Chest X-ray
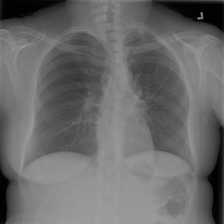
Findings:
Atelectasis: positive
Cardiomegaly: negative
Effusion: positive
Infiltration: negative
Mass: negative
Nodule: negative
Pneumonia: negative
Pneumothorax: negative
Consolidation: negative
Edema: negative
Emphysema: negative
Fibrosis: negative
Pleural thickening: positive
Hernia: negative